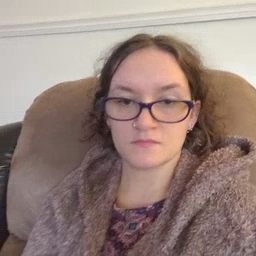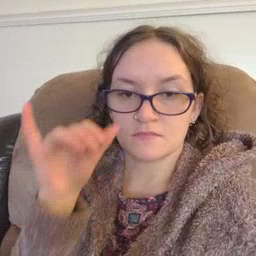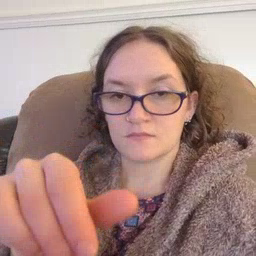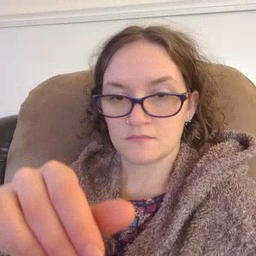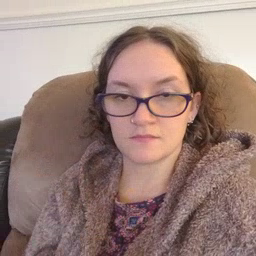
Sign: stay